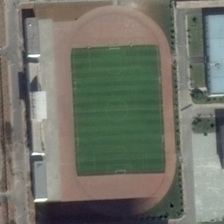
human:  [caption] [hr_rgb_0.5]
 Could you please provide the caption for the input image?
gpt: several buildings are near a playground with a football field in it .

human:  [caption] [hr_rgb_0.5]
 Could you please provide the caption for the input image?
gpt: several buildings are near a playground with a football field in it .

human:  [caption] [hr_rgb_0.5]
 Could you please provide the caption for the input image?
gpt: several buildings are near a playground with a football field in it .

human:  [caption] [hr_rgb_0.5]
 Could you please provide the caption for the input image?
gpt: several buildings are near a playground with a football field in it .

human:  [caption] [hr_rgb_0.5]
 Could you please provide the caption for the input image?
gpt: several buildings are near a playground with a football field in it .